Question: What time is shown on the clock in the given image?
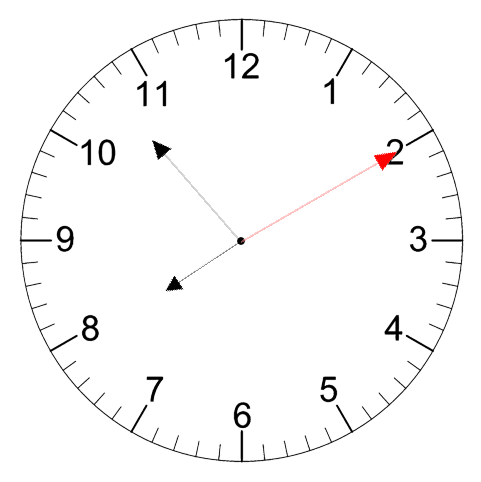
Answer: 07:53:10